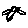
Label: bird